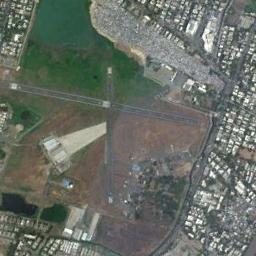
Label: airport